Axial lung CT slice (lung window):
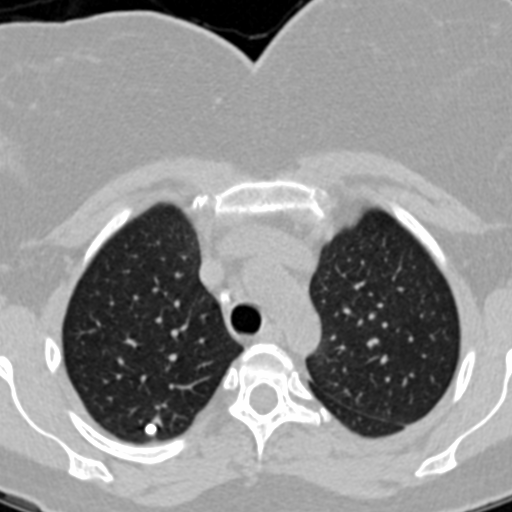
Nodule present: yes
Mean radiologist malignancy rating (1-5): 1